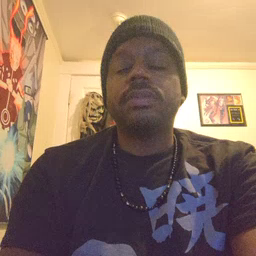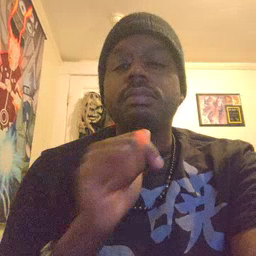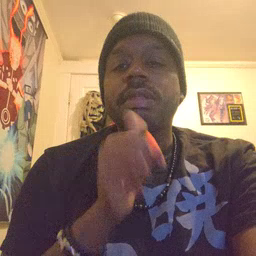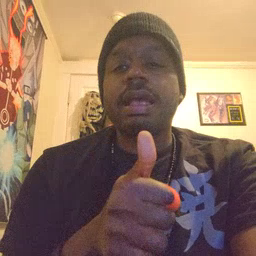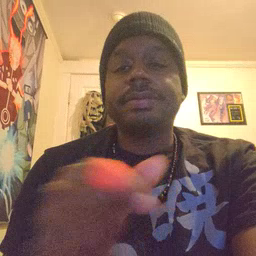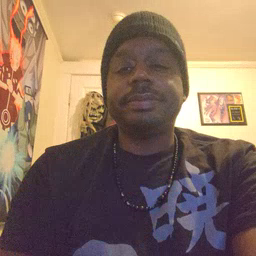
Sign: not